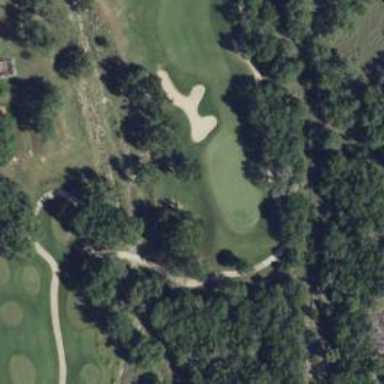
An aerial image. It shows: Golf hole.